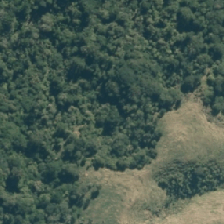
Land cover: indigenous_forest